Question: I currently have my application set up with a 'ListFragment' on the left and a 'DetailsFragment' on the right (similar to the layout on the tablet below).

On the details fragment (fragment next to the list) I have a goto deal button, which when pressed should replace the detailsFragment with a 'WebViewFragment'.
The problem I am having is that when trying to load a url in the webviewfragment the 'WebView' is null.
'''
WebViewFragment webViewFragment = new WebViewFragment();
FragmentTransaction transaction = getFragmentManager().beginTransaction();
// Replace whatever is in the fragment_container view with this fragment,
// and add the transaction to the back stack
transaction.replace(R.id.deal_details_fragment, webViewFragment);
transaction.addToBackStack(null);
// Commit the transaction
transaction.commit();
// Set the url
if (webViewFragment.getWebView()==null)
Log.d("webviewfragment", "is null");
webViewFragment.getWebView().loadUrl("http://www.google.com");
'''
Below is my main layout which has the original two fragments defined.
'''
<?xml version="1.0" encoding="utf-8"?>
<LinearLayout xmlns:android="http://schemas.android.com/apk/res/android"
android:id="@+id/main_activity_layout"
android:layout_width="fill_parent"
android:layout_height="fill_parent"
android:orientation="horizontal" >
<fragment
android:name="com.bencallis.dealpad.DealListFragment"
android:id="@+id/deal_list_fragment"
android:layout_weight="1"
android:layout_width="0px"
android:layout_height="match_parent" >
<!-- Preview: layout=@layout/deal_list_fragment -->
</fragment>
<fragment
android:name="com.bencallis.dealpad.DealDetailsFragment"
android:id="@+id/deal_details_fragment"
android:layout_weight="2"
android:layout_width="0px"
android:layout_height="match_parent" >
<!-- Preview: layout=@layout/deal_details_fragment -->
</fragment>
</LinearLayout>
'''
It seems that the webViewFragment is not being created fully as the 'WebView' has not been initialised. I have looked online but there is very little information regarding the 'WebViewFragment'.
Any ideas how to ensure 'WebView' is initialised in the 'WebViewFragment'?
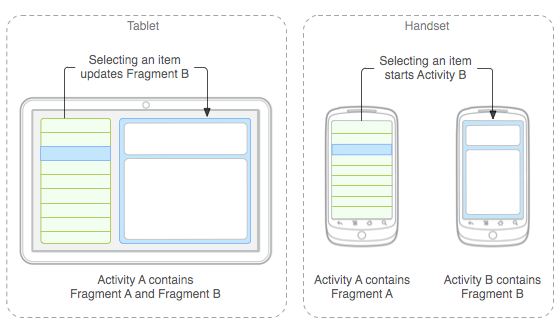
Answer: With great help from Espiandev I have managed to get a working WebView. To ensure that links opened in the fragment and not in a web browser application I created a simple InnerWebView client which extends WebViewClinet.
'''
public class DealWebViewFragment extends Fragment {
private WebView mWebView;
private boolean mIsWebViewAvailable;
private String mUrl = null;
/**
* Creates a new fragment which loads the supplied url as soon as it can
* @param url the url to load once initialised
*/
public DealWebViewFragment(String url) {
super();
mUrl = url;
}
/**
* Called to instantiate the view. Creates and returns the WebView.
*/
@Override
public View onCreateView(LayoutInflater inflater, ViewGroup container,
Bundle savedInstanceState) {
if (mWebView != null) {
mWebView.destroy();
}
mWebView = new WebView(getActivity());
mWebView.setOnKeyListener(new OnKeyListener(){
@Override
public boolean onKey(View v, int keyCode, KeyEvent event) {
if ((keyCode == KeyEvent.KEYCODE_BACK) && mWebView.canGoBack()) {
mWebView.goBack();
return true;
}
return false;
}
});
mWebView.setWebViewClient(new InnerWebViewClient()); // forces it to open in app
mWebView.loadUrl(mUrl);
mIsWebViewAvailable = true;
WebSettings settings = mWebView.getSettings();
settings.setJavaScriptEnabled(true);
return mWebView;
}
/**
* Convenience method for loading a url. Will fail if {@link View} is not initialised (but won't throw an {@link Exception})
* @param url
*/
public void loadUrl(String url) {
if (mIsWebViewAvailable) getWebView().loadUrl(mUrl = url);
else Log.w("ImprovedWebViewFragment", "WebView cannot be found. Check the view and fragment have been loaded.");
}
/**
* Called when the fragment is visible to the user and actively running. Resumes the WebView.
*/
@Override
public void onPause() {
super.onPause();
mWebView.onPause();
}
/**
* Called when the fragment is no longer resumed. Pauses the WebView.
*/
@Override
public void onResume() {
mWebView.onResume();
super.onResume();
}
/**
* Called when the WebView has been detached from the fragment.
* The WebView is no longer available after this time.
*/
@Override
public void onDestroyView() {
mIsWebViewAvailable = false;
super.onDestroyView();
}
/**
* Called when the fragment is no longer in use. Destroys the internal state of the WebView.
*/
@Override
public void onDestroy() {
if (mWebView != null) {
mWebView.destroy();
mWebView = null;
}
super.onDestroy();
}
/**
* Gets the WebView.
*/
public WebView getWebView() {
return mIsWebViewAvailable ? mWebView : null;
}
/* To ensure links open within the application */
private class InnerWebViewClient extends WebViewClient {
@Override
public boolean shouldOverrideUrlLoading(WebView view, String url) {
view.loadUrl(url);
return true;
}
}
'''
Hopefully this is useful to someone in the future.